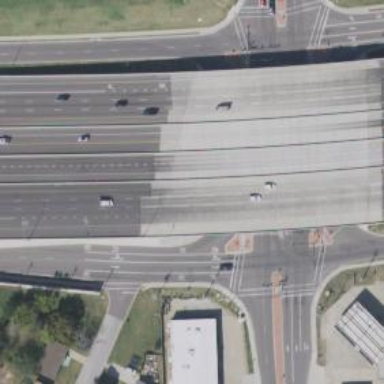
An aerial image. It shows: Secondary link road.